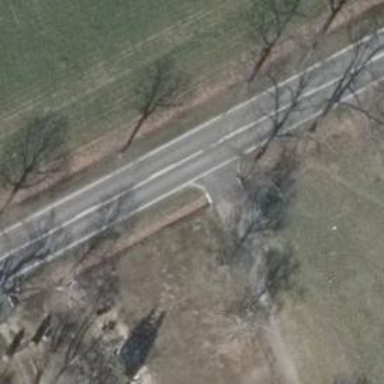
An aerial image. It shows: Track road with grade4 tracktype.